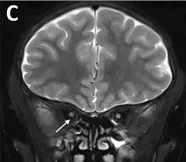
Neuroimaging changes of the patient with systemic lupus erythematosus (SLE)/Sjogren's syndrome (SS) and NMOSD. There was slight swelling of the spinal cord at the levels of c2-6. In December 2018 (shown by arrows).
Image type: radiology (mri)